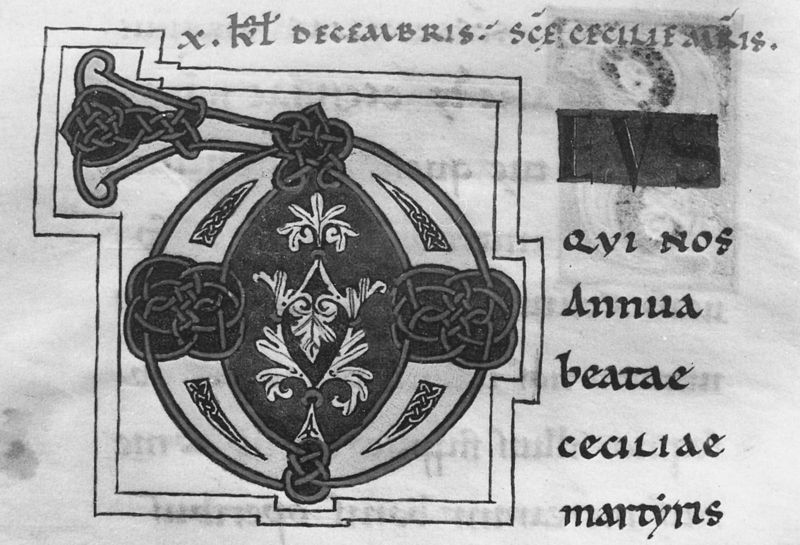
Titel: Sakramentar
Institution: Albi, Bibliothèque Municipale Rochegude
Schlagwörter: blätter, weiß, hell, schwarz, symbol, zeichen, zeichnung, blüten, muster, ornament, alt, band, bibel, knoten, rahmen, horn, insel, blatt, england, schrift, verzierung, tusche, buch, linie, druck, schwarz weiß, seite, buchstabe, initiale, tinte, ranke, buchdruck, wappen, verschlungen, mittelalter, dunel, zeilen, siegel, verzeirung, letter, englisch, handschrift, testament, flechtwerk, latein, schwrzweiß, kapitälchen, einrahmung, trompete, martyrer, epitaph, initial, keltisch, buchillustration, buchmalerei, kelten, normannisch, irisch, hyroglyphen, manuskript, flechtband, irland, ex libris, minuskel, buchkunst, durchschimmern, qui, wales, d, evs, annua, nos, beatae, ceciliae, martyris, schriftsatück, manusktipr